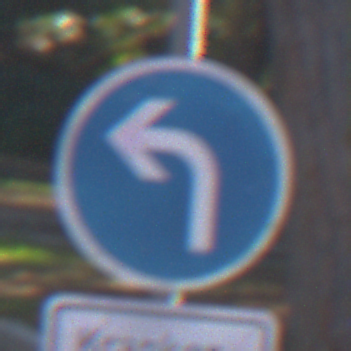
Verkehrszeichen: VorgeschriebeneFahrtrichtungLinks
Zusatzzeichen unten: BesondereFahrzeugeUndTransportgueter4
Umgebung: Outdoor, Suburban
Tageszeit: MorningAfternoon
Wetter: Clear
Licht: Natural
Jahreszeit: NotSpecified
Kontrast: HighContrast